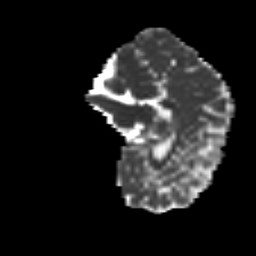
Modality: MD
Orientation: sagittal
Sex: female
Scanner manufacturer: siemens
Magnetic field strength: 3 T
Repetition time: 5 s
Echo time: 0.071 s